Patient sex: F
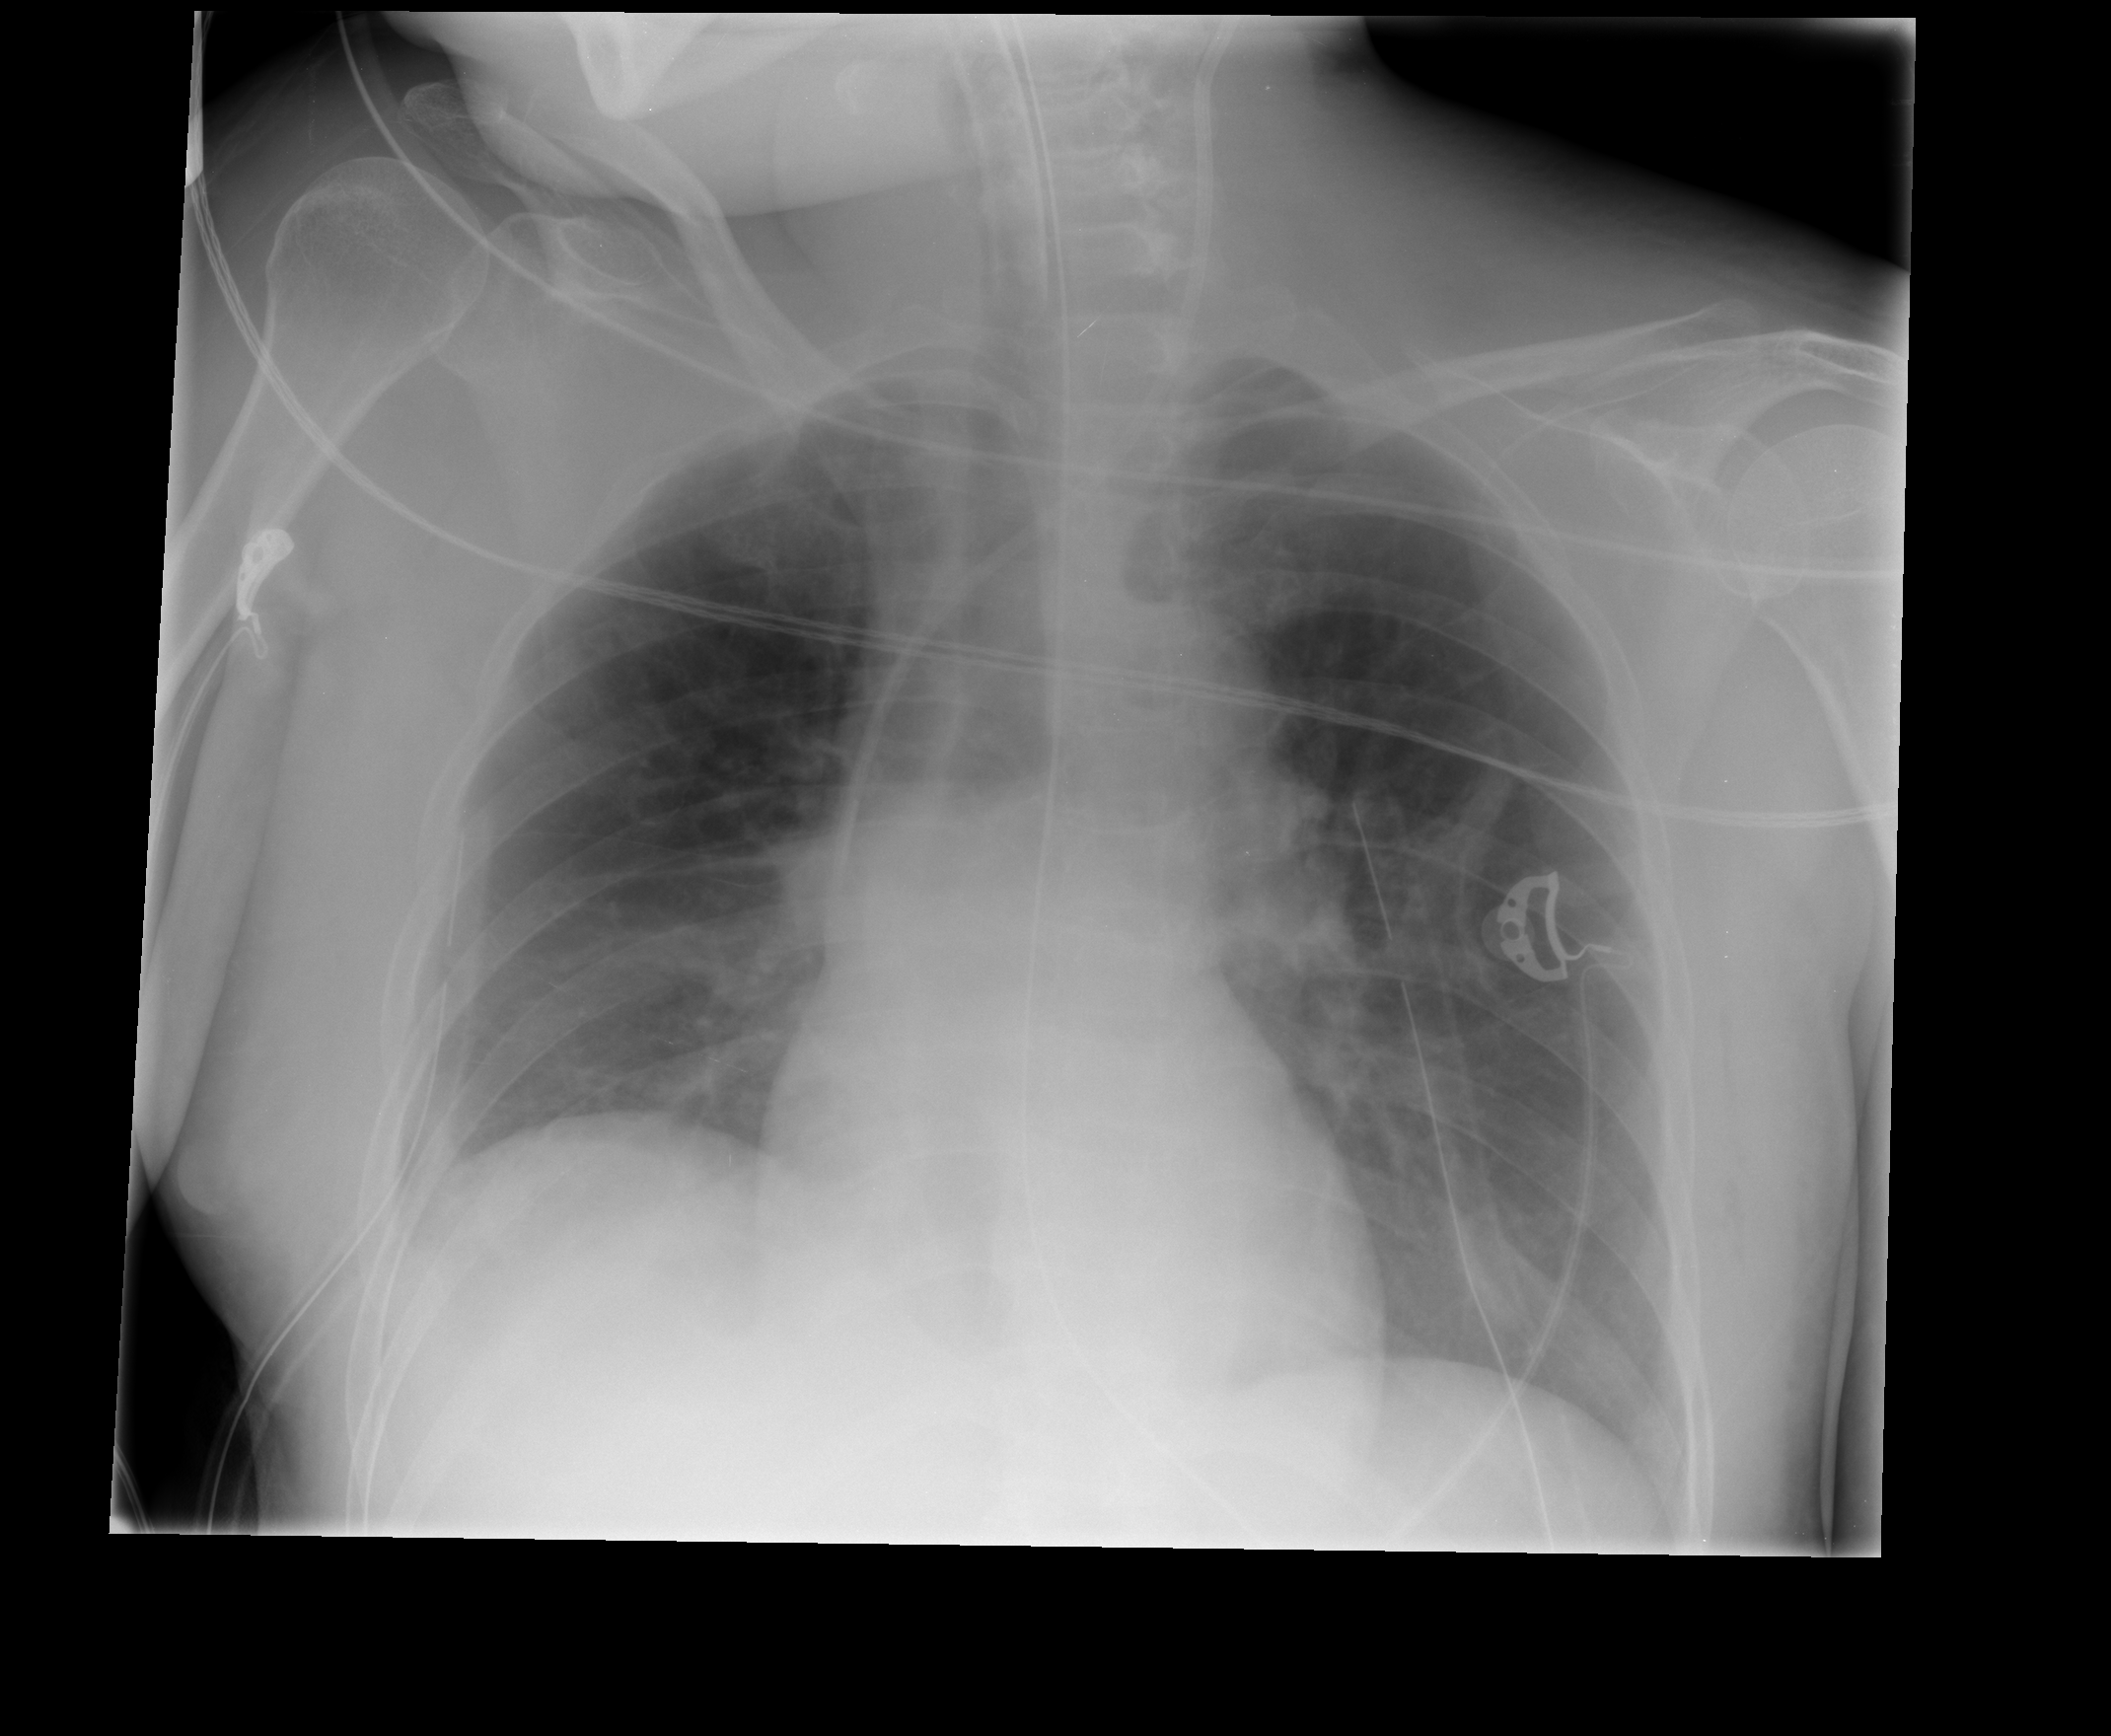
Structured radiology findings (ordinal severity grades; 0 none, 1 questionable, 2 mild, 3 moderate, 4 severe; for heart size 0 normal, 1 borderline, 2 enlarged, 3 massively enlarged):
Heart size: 0
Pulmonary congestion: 0
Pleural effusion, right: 1
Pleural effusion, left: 1
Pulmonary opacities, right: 0
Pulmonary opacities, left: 0
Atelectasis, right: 2
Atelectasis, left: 2